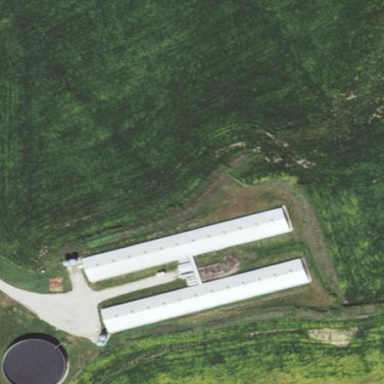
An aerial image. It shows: Farmyard area.